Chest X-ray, PA view. Patient: 19 years old, sex F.
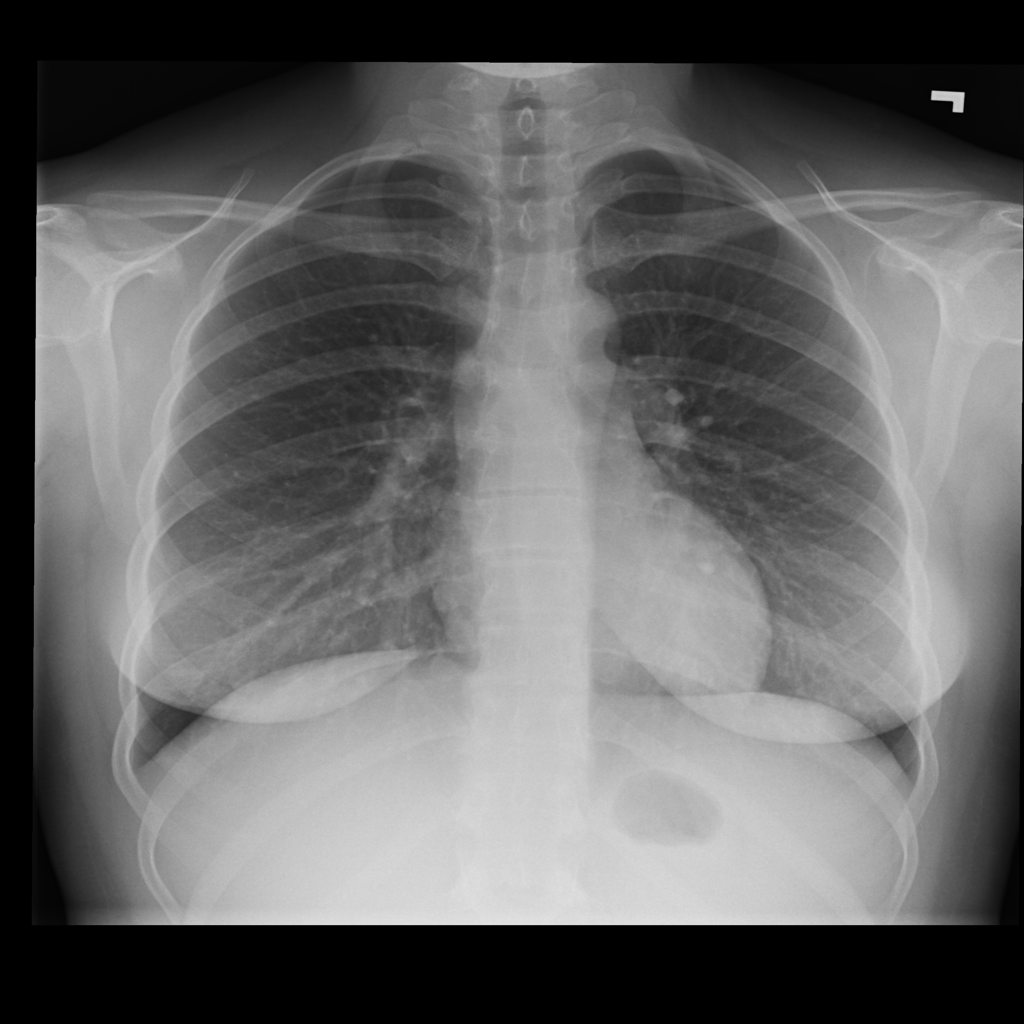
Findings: No Finding